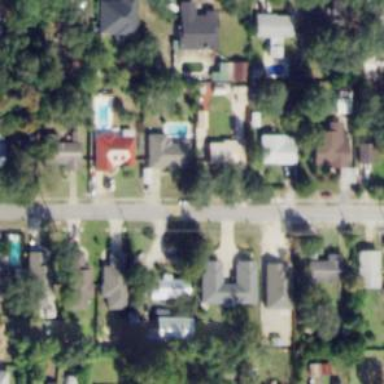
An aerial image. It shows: Single-family residential area.